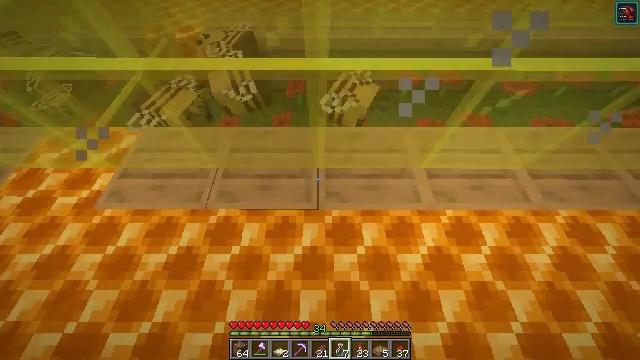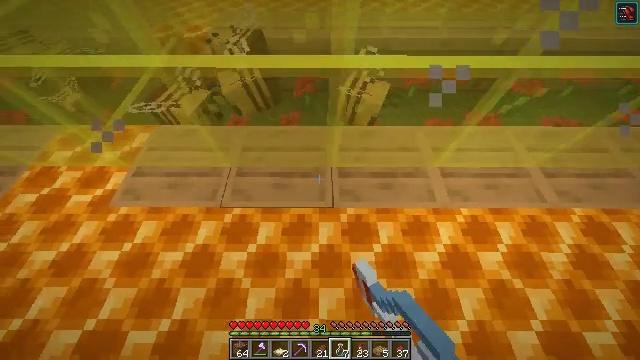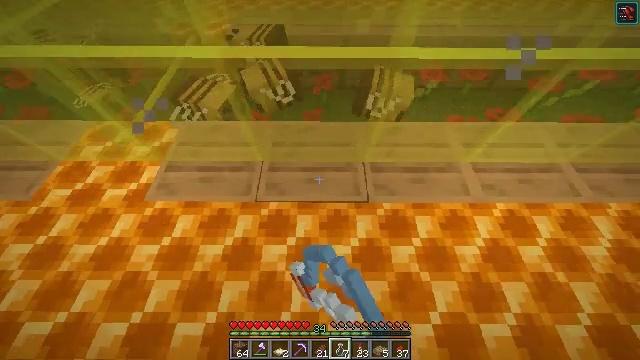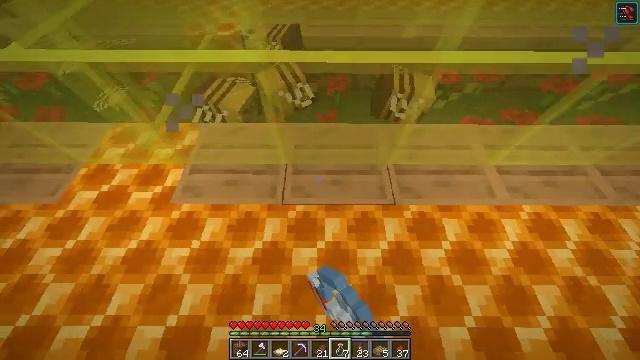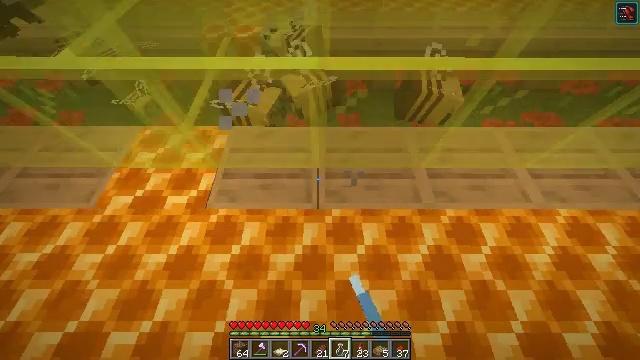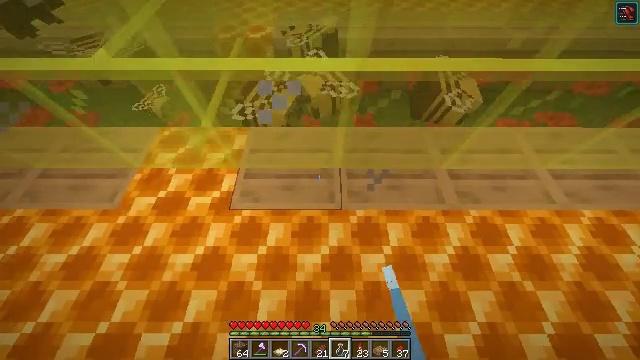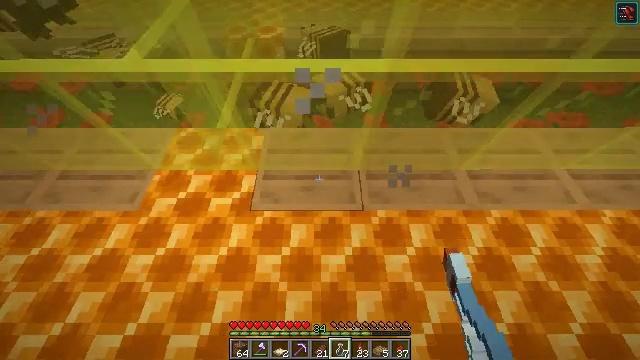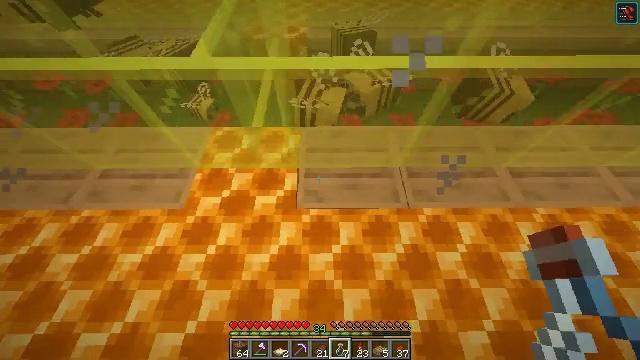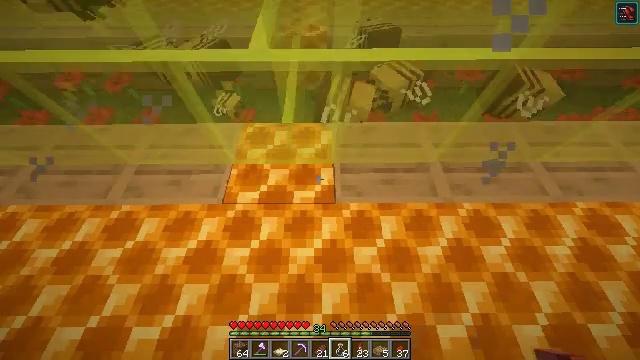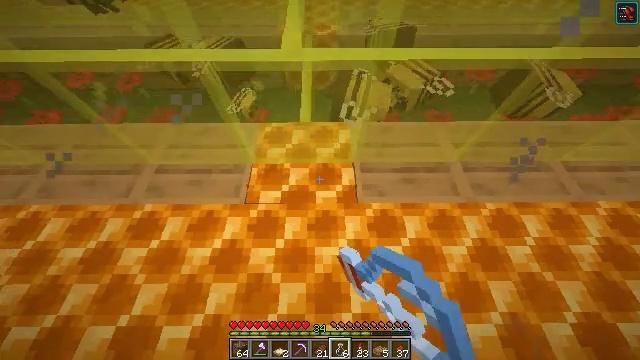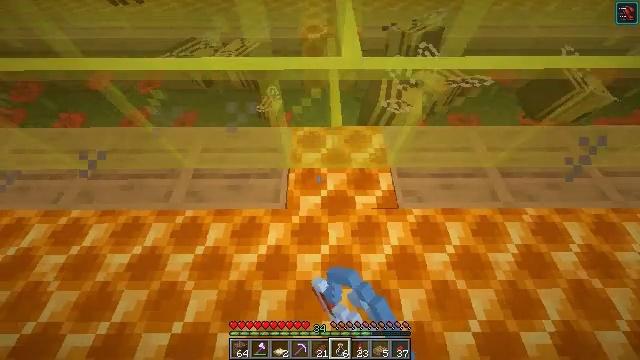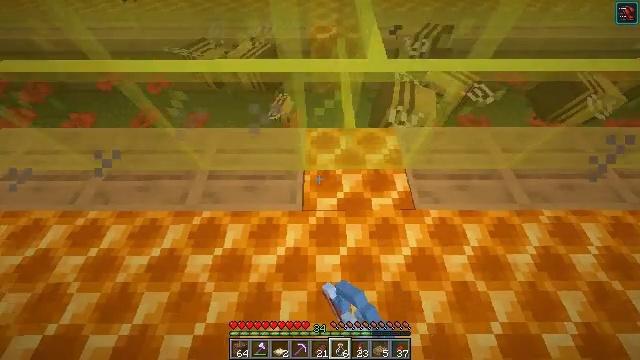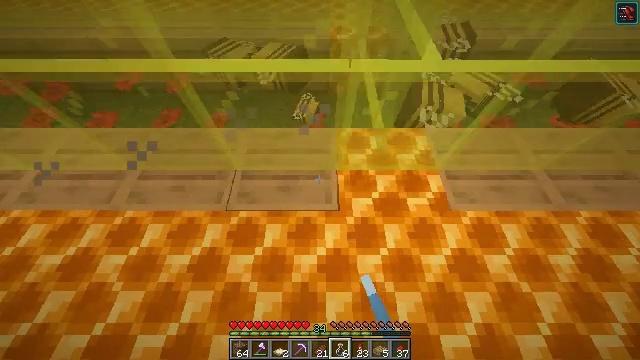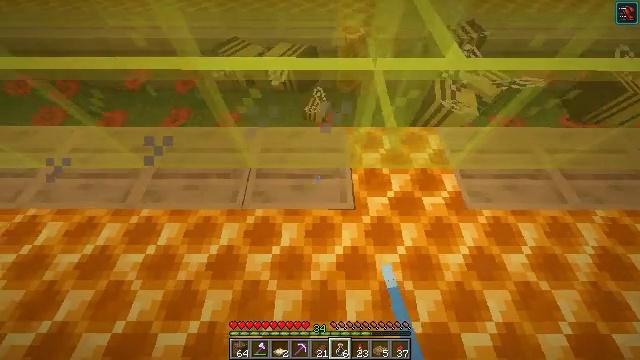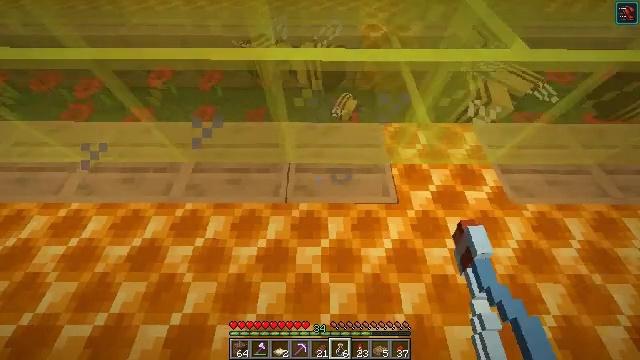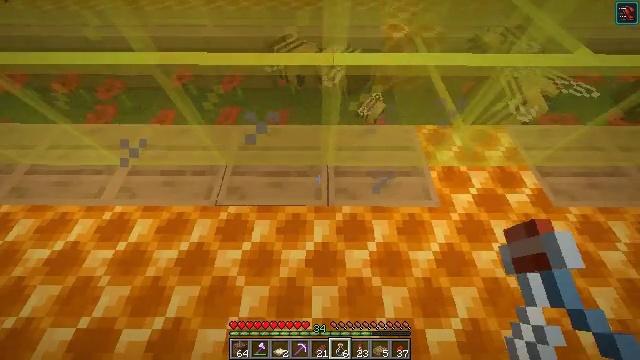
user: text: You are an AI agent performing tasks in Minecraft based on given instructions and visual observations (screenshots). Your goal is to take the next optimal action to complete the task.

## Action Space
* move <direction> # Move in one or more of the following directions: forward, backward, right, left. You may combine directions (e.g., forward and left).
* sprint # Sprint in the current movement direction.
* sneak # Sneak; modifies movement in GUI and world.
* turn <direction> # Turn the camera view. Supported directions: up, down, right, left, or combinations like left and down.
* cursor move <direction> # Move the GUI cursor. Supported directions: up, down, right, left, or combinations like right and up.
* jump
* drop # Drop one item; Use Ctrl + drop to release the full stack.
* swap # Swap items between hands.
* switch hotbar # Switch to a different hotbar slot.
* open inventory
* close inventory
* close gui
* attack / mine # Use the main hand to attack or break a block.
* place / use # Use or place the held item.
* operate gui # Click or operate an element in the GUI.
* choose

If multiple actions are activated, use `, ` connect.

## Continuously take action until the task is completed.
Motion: motion action
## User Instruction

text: Make a honey block from honey bottles.
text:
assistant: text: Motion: move left, use / place
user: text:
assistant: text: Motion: move left, use / place
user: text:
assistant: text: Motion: move left, use / place
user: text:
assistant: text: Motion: move left, use / place
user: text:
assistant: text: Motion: use / place
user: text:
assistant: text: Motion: move left, use / place
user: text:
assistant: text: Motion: move left, use / place
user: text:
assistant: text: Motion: move left, use / place
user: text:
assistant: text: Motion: move left, use / place
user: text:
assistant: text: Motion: move left, use / place
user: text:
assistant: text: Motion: move left, use / place
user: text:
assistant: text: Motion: move left, use / place
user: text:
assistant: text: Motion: move left, use / place
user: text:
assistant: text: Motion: move left, use / place
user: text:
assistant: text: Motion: move left, use / place
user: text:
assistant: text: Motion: use / place
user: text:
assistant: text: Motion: use / place
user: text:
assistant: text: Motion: move left, use / place
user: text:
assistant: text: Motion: move left, use / place
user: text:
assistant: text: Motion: move left, use / place
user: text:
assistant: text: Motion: move left, use / place
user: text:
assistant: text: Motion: move left, use / place
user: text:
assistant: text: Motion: move left, use / place
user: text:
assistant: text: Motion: use / place
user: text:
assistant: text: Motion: move left, use / place
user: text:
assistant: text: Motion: move left, use / place
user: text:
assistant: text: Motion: move left, use / place
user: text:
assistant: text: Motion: move left, use / place
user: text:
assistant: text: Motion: move left, use / place
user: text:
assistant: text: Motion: use / place